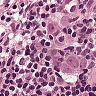
Metastatic tissue present: yes